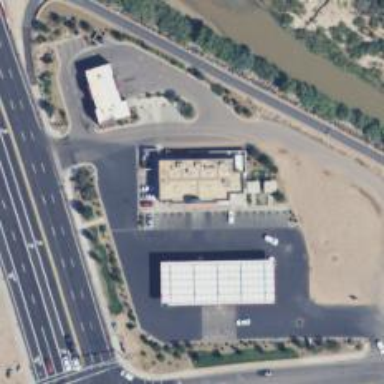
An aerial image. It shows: Convenience shop.